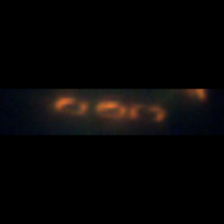
Taxon: Chaetoceros
Group: Diatoms